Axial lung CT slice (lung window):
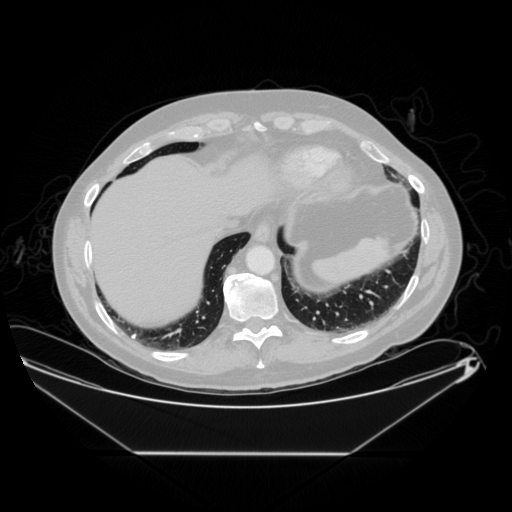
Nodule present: yes
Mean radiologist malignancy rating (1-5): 1.25